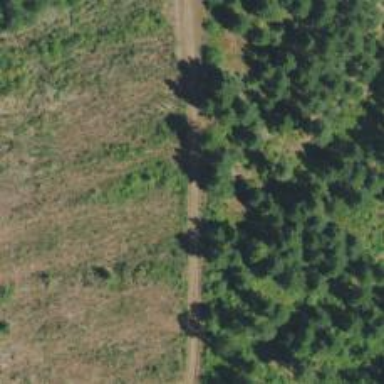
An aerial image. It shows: Track road with grade3 tracktype.